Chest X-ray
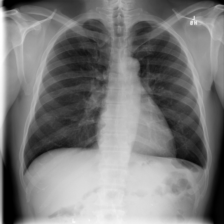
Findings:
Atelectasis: negative
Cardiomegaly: negative
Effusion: negative
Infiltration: negative
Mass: negative
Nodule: negative
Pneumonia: negative
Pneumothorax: negative
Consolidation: negative
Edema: negative
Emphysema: negative
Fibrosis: negative
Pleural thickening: negative
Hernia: negative